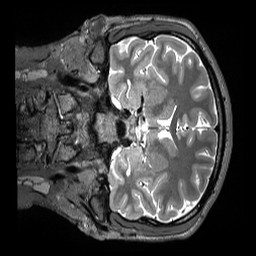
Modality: T2w
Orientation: coronal
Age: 27
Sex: male
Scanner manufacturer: siemens
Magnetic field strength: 3 T
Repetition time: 3.2 s
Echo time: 0.408 s